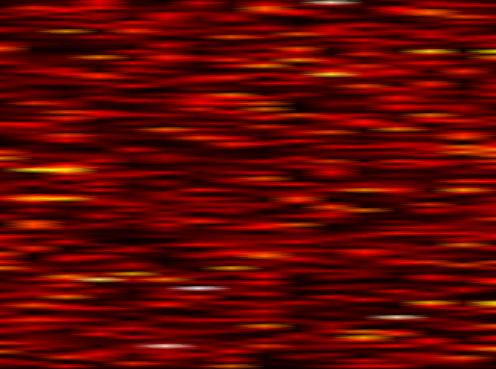
Label: FOFDM